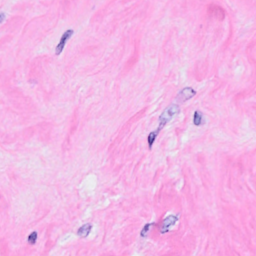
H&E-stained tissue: Breast